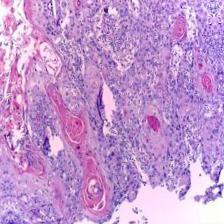
Diagnosis: OSCC